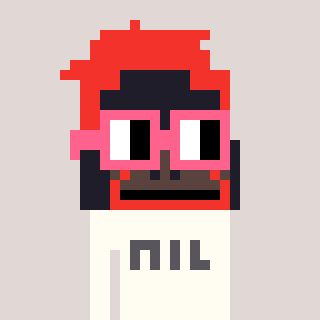
a pixel art character with square pink glasses, a orangutan-shaped head and a grayscale-colored body on a warm background